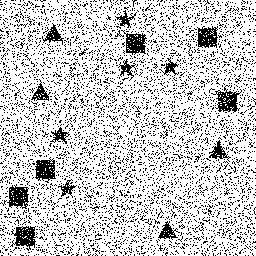
Squares: 6
Triangles: 4
Stars: 5
Total shapes: 15